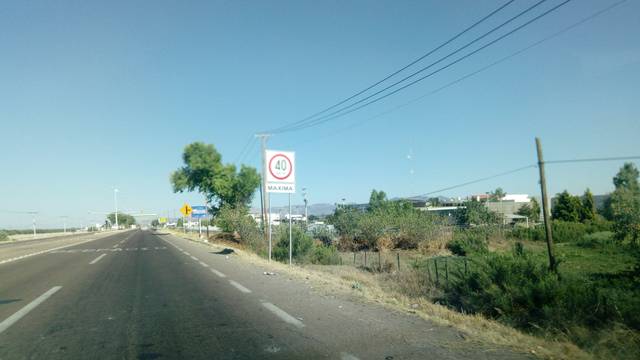
Region: Mexico
Coordinates: 24.024, -104.556